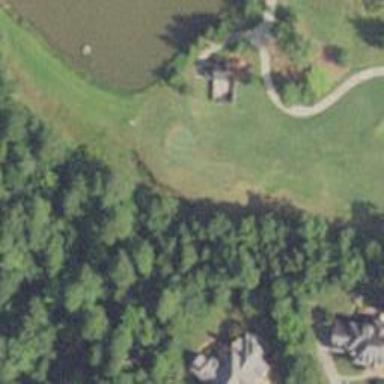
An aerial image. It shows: Golf hole.